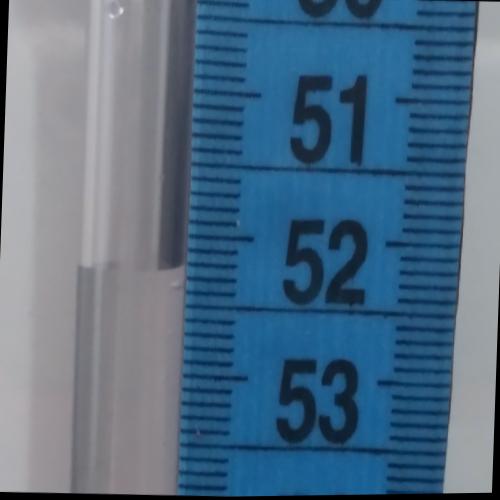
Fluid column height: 52.2 cm